Interaction volume radius: 5 \u00c5
Interaction volume height: 15 \u00c5
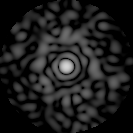
Disorder parameter: 0.8905